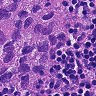
Metastatic tissue present: yes